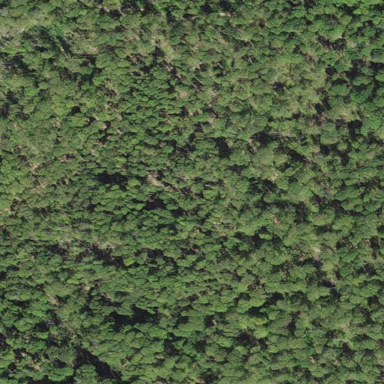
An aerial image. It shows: Commercial forest with dense tree cover.